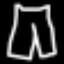
Label: pants